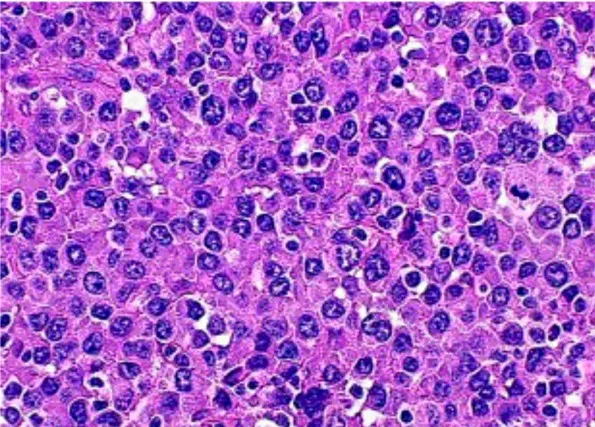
Photomicrograph showing nuclear pleomorphism, binucleated and multinucleated plasma cells with enlarged nucleoli (Hematoxylin & Eosin).
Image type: pathology (h&e)